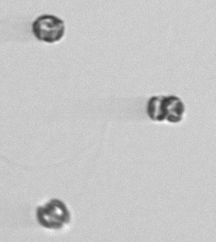
Label: Thalassiosira_sp_aff_mala